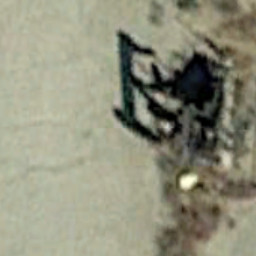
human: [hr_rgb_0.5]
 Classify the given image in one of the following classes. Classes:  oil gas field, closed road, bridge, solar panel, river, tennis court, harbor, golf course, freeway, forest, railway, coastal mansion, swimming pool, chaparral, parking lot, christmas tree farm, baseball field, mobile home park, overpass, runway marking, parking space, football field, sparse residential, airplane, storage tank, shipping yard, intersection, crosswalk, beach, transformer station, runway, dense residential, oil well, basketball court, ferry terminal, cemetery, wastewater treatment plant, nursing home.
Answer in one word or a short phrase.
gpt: oil well